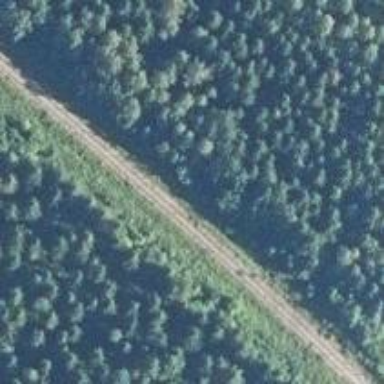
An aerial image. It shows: Disused railway with continuous rails.